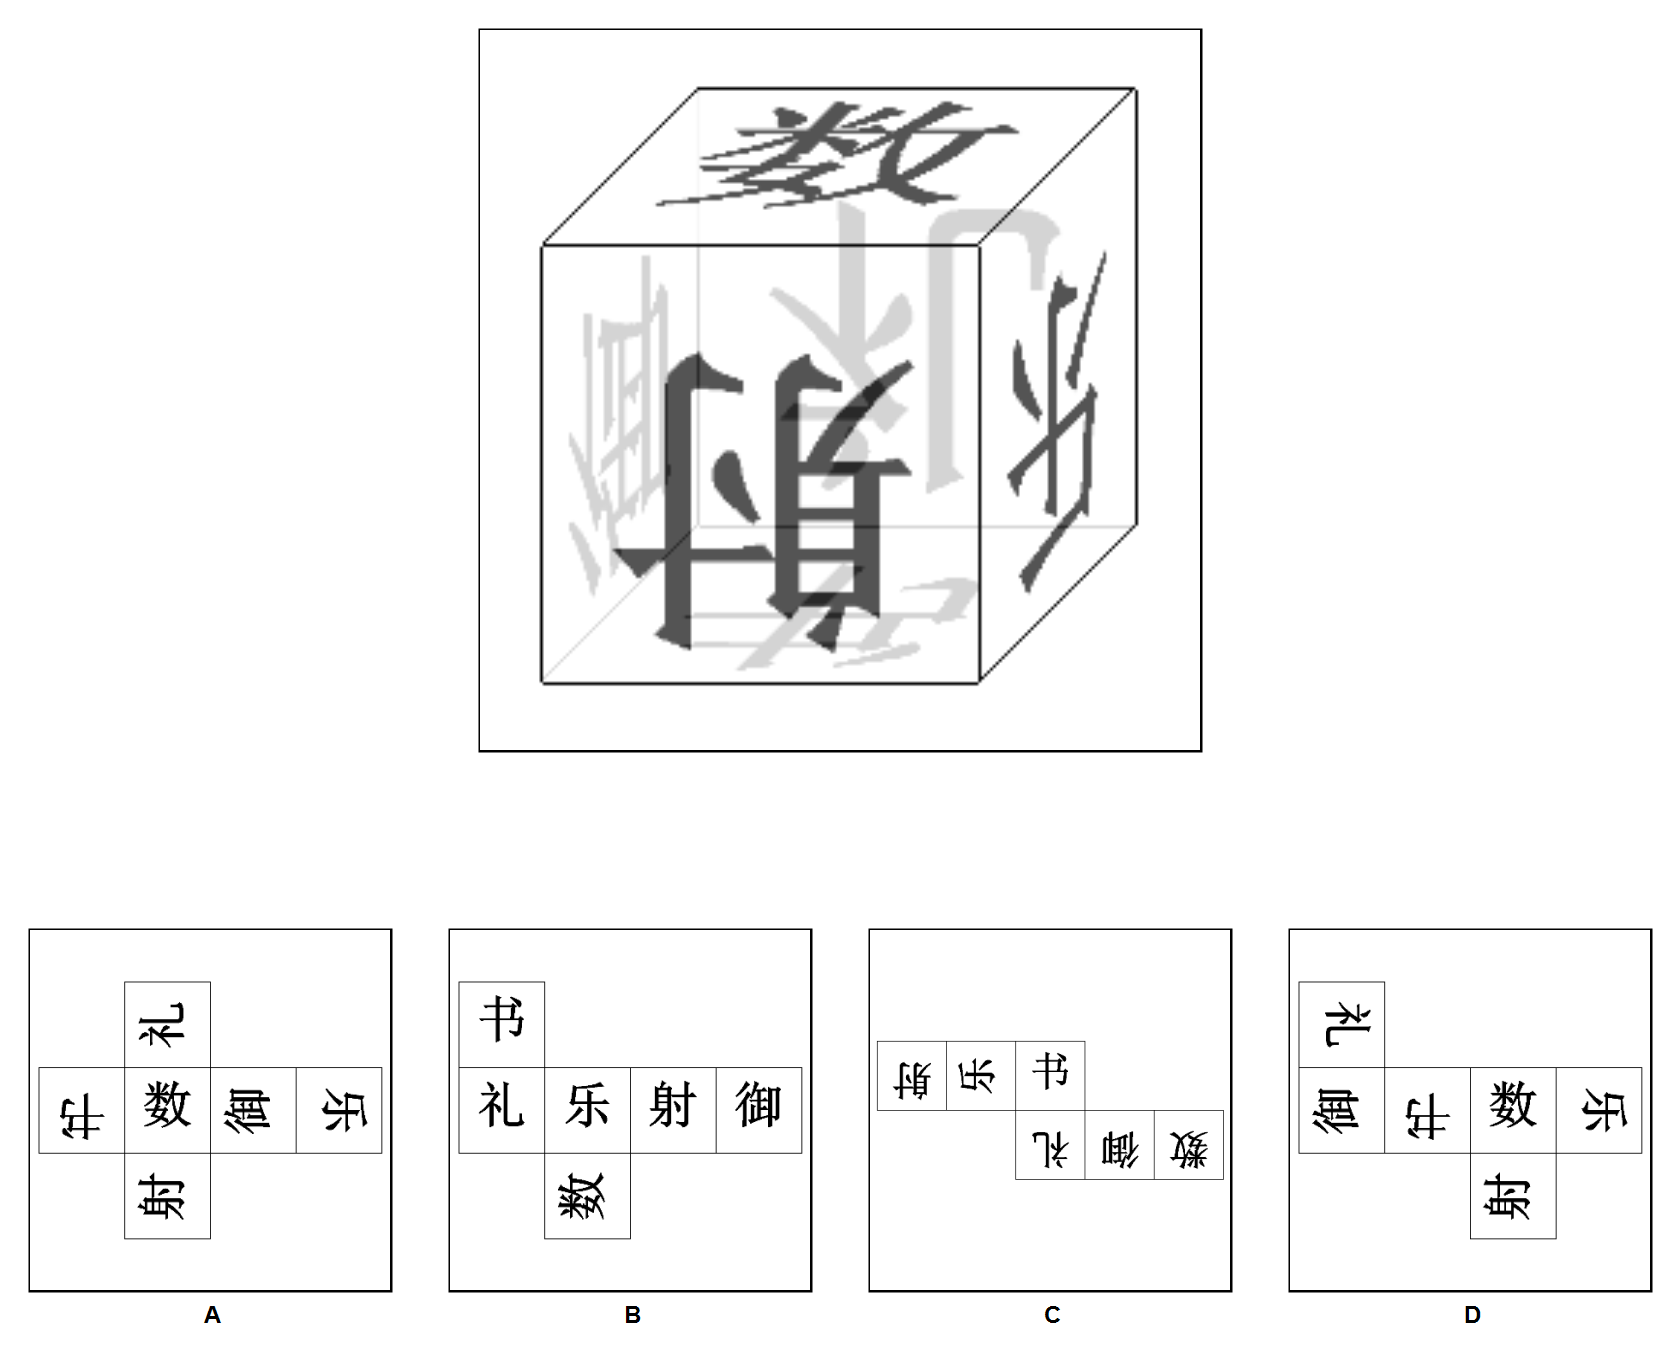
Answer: B